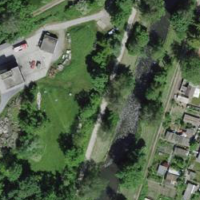
EUNIS habitat code: 53
Species observed at this site:
Aesculus hippocastanum